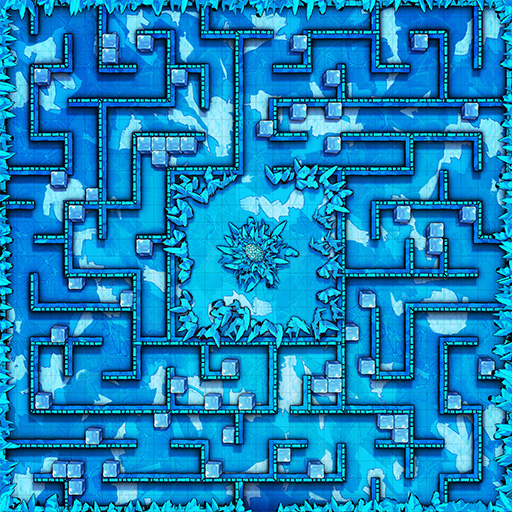
A D&D Grid Map ice dungeon interior maze ice crystals center dragon egg pedestal (Ice Maze Map)